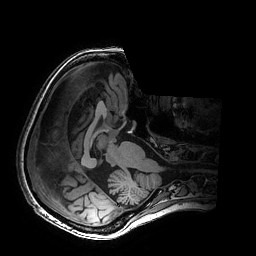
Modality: T1w
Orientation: axial
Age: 69
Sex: female
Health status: healthy
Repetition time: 2.53 s
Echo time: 0.0034 s